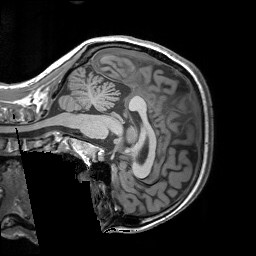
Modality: T1w
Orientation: sagittal
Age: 30
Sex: female
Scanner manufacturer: siemens
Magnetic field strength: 3 T
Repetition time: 1.9 s
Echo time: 0.00252 s